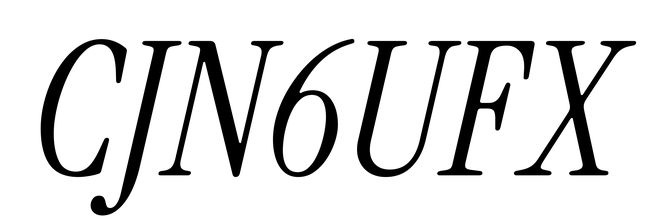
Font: InstrumentSerif-Italic